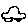
Label: car